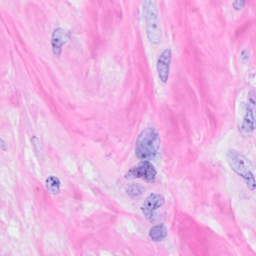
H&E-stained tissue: Breast